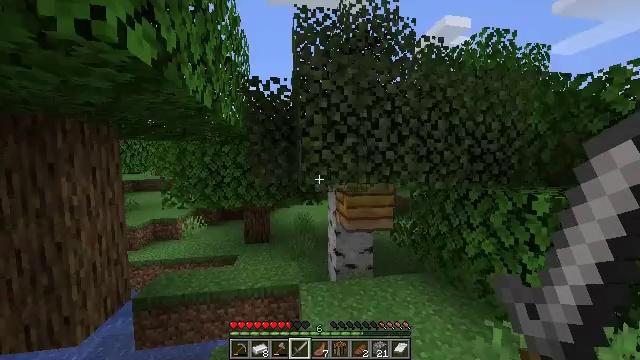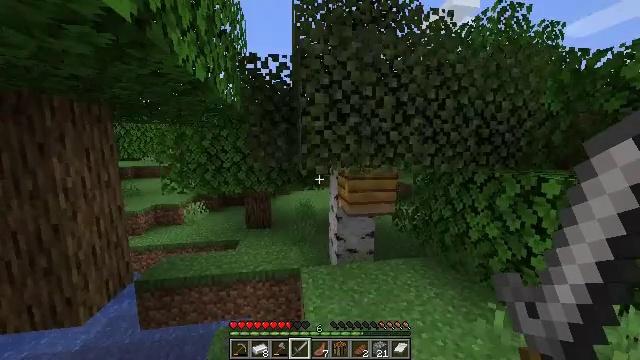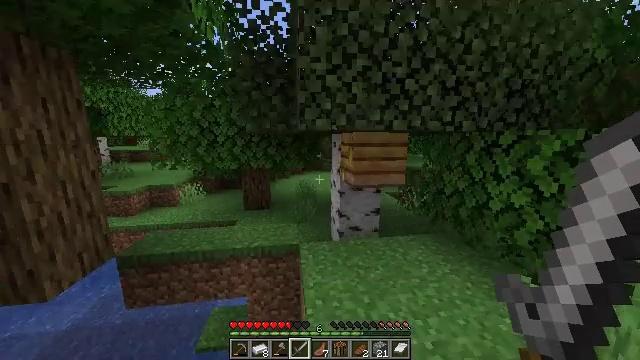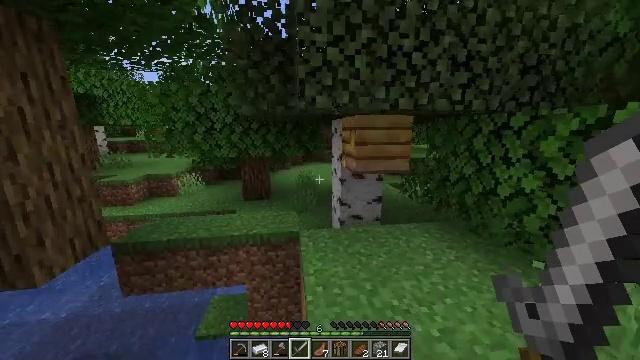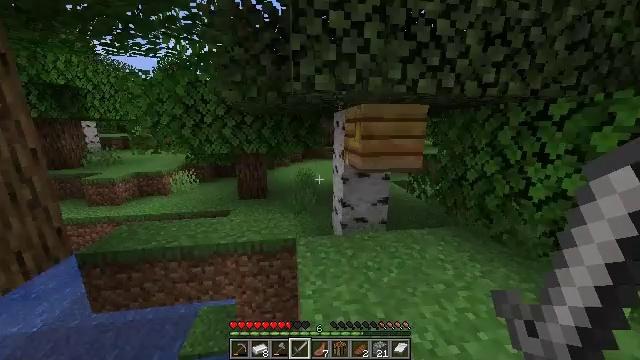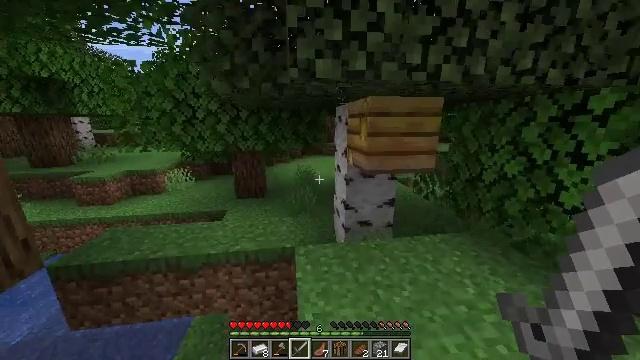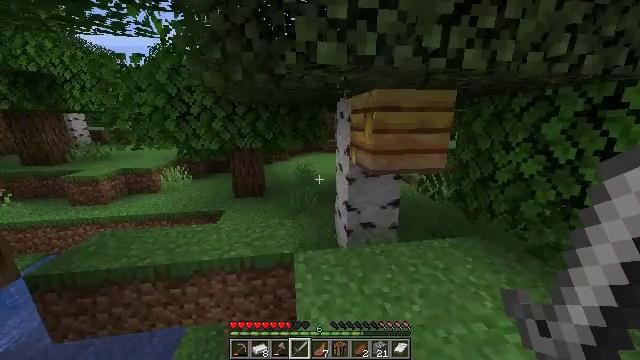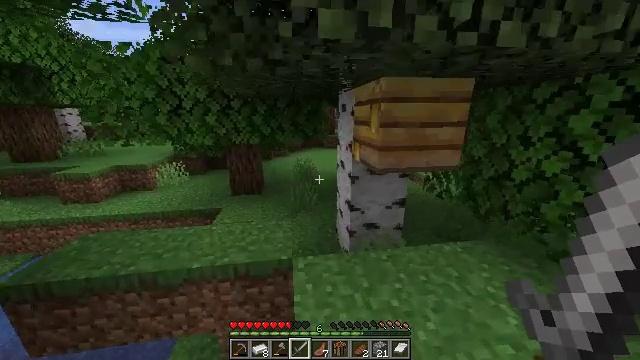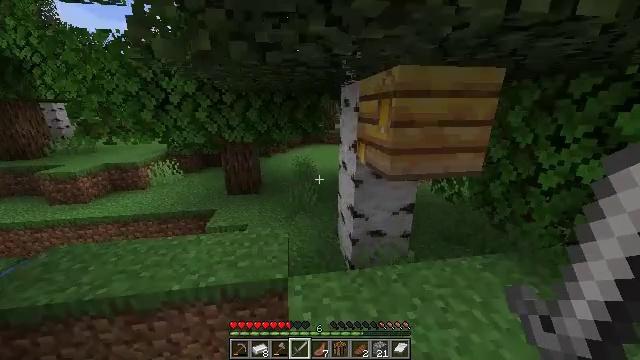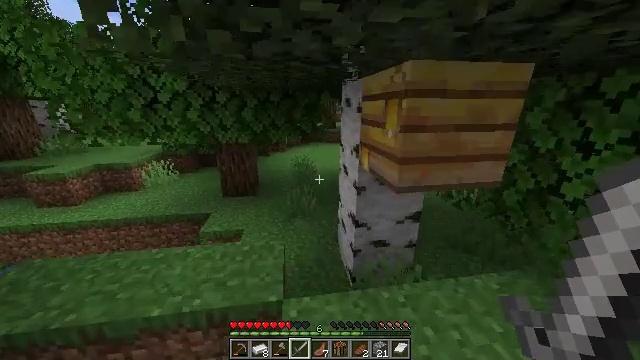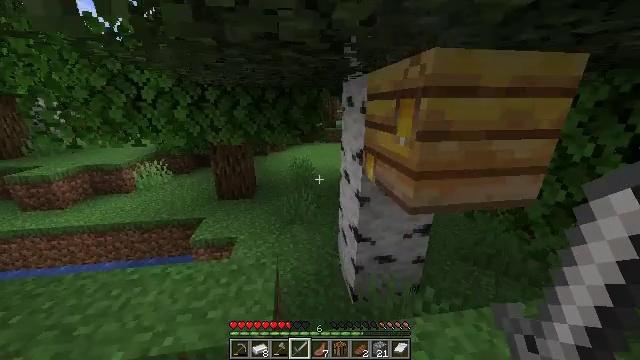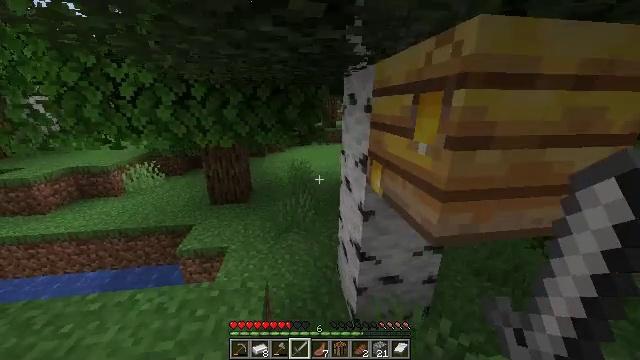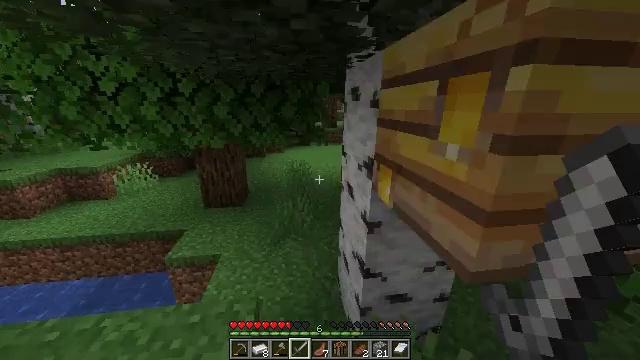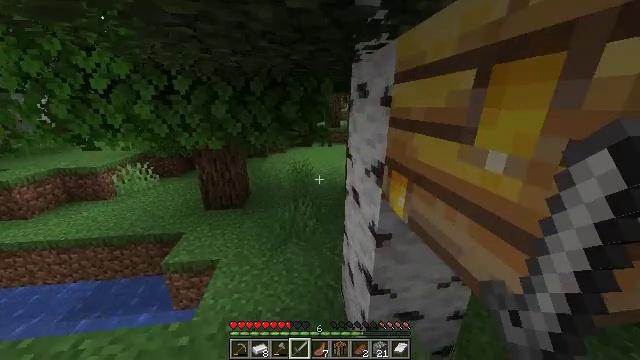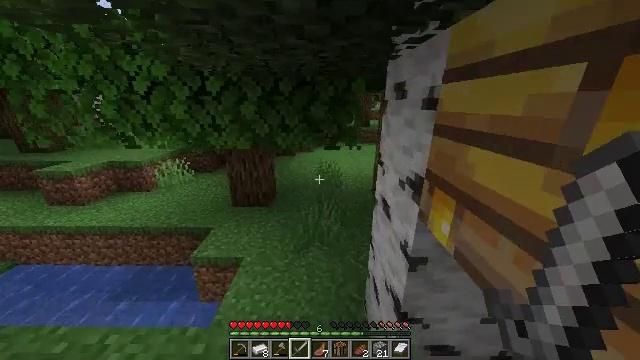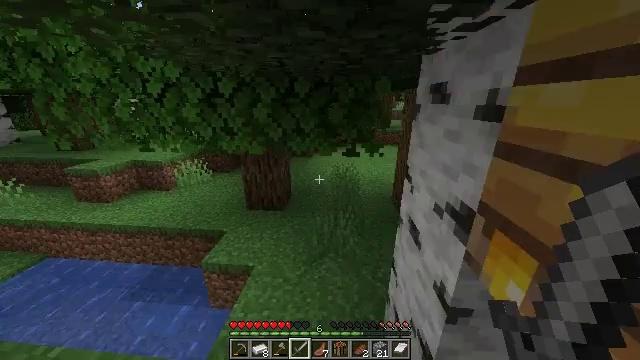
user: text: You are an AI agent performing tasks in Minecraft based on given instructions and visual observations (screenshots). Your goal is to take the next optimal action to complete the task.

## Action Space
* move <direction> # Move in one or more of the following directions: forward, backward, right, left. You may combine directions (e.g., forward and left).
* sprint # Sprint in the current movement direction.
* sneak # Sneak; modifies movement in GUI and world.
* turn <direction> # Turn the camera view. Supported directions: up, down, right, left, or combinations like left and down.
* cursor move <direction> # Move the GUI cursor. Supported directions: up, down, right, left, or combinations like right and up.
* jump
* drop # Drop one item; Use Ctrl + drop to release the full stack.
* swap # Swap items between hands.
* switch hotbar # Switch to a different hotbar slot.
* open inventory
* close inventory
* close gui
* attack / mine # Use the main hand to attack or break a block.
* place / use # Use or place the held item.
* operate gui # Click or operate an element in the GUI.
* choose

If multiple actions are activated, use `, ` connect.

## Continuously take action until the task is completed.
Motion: motion action
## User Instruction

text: Collect some oak leaves.
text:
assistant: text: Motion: move forward, sprint, turn down
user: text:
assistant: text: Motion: move forward, sprint, turn down
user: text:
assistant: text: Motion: move forward, sprint, turn down
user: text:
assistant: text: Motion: move forward, sprint
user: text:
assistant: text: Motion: move forward, sprint, turn down
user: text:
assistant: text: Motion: move forward, sprint
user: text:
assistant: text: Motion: move forward, sprint, turn down
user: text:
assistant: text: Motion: move forward, sprint, turn down
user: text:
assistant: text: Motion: move forward, sprint
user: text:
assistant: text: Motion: move forward, sprint
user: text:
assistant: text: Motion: move forward, sprint
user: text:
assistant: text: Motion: move forward, sprint
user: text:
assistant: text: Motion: move forward, sprint
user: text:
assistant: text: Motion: move forward, sprint, turn left
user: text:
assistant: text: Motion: move forward, sprint, turn left
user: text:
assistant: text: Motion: move forward, sprint, turn left
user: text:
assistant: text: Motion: move forward, sprint, turn left
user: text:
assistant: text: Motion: move forward, sprint
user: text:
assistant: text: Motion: move forward, sprint
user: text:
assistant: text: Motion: move forward, sprint
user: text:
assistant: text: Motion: move forward, sprint
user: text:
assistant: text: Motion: move forward, sprint, turn right
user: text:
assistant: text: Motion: move forward, sprint, turn right
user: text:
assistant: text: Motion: move forward, sprint, turn right
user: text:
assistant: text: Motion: move forward, sprint, turn right
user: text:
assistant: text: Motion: move forward, sprint, turn right
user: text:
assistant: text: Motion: move forward, sprint
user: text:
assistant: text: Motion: move forward, sprint
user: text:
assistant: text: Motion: move forward, sprint
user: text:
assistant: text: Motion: move forward, sprint